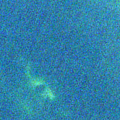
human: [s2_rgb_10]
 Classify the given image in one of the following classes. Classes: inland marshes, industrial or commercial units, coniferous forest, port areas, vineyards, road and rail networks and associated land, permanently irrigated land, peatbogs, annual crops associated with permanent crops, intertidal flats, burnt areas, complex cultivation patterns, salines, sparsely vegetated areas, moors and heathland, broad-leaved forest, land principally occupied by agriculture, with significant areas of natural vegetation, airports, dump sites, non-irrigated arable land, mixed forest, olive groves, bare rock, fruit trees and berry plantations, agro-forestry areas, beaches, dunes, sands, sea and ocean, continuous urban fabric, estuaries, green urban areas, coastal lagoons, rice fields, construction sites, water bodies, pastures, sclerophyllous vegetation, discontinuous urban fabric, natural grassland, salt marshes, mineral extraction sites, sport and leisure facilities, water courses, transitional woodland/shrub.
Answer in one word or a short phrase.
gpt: sea and ocean